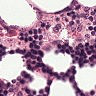
Metastatic tissue present: no